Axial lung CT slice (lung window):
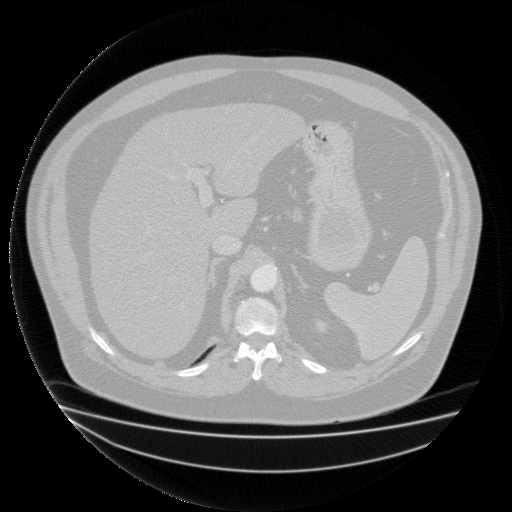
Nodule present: no